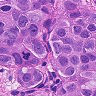
Metastatic tissue present: yes